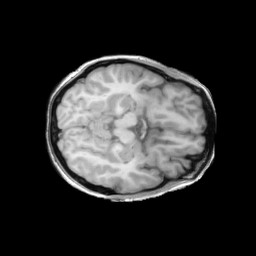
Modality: T1w
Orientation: axial
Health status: ill
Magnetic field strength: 3 T